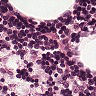
Metastatic tissue present: no